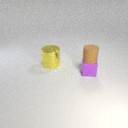
small purple rubber cube below small brown rubber cylinder